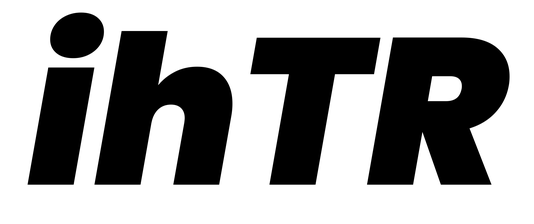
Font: Poppins-BlackItalic